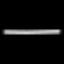
Label: line